Aerial crown-view tile of a tropical tree (Barro Colorado Island, Panama), acquired 20250512:
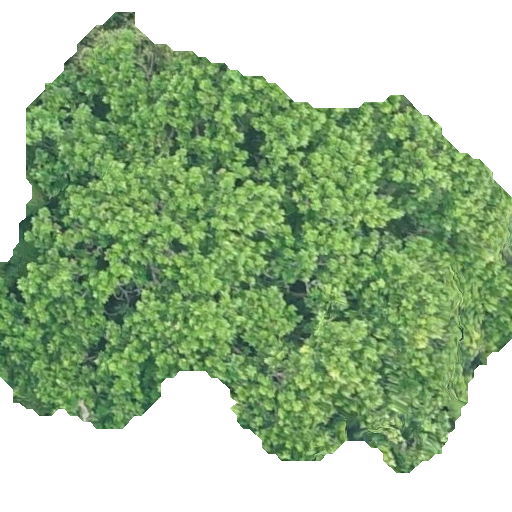
Species: Anacardium excelsum
GBIF accepted scientific name: Anacardium excelsum
Crown area: 255.782 m²